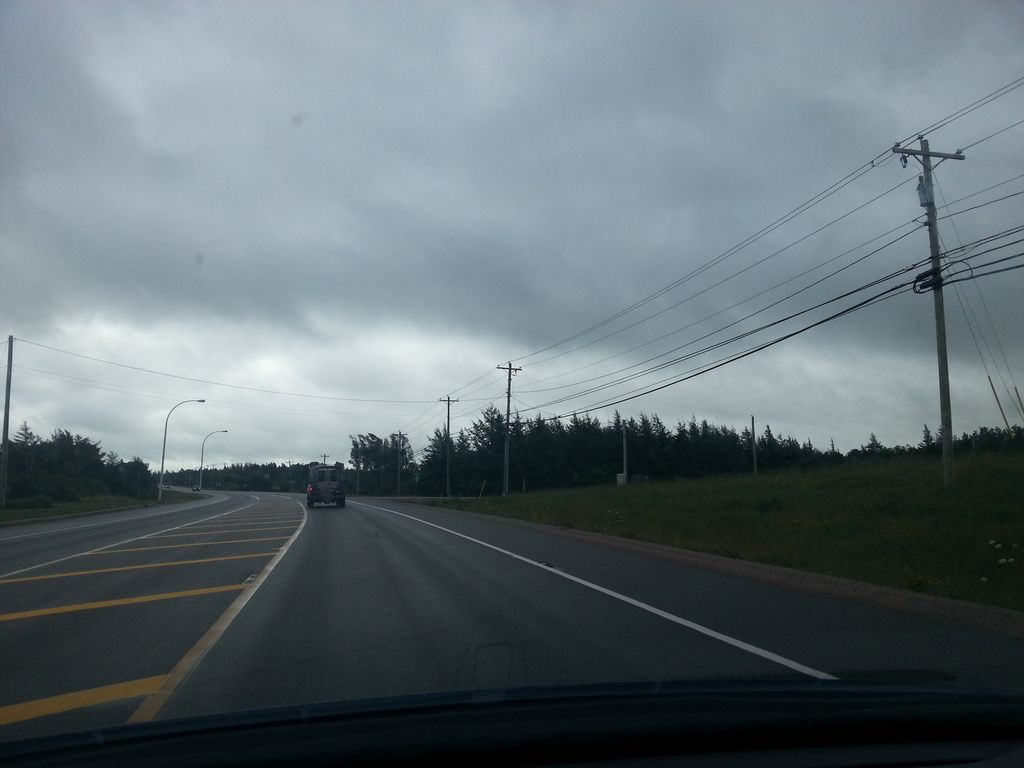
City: charlottetown